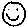
Label: smiley face